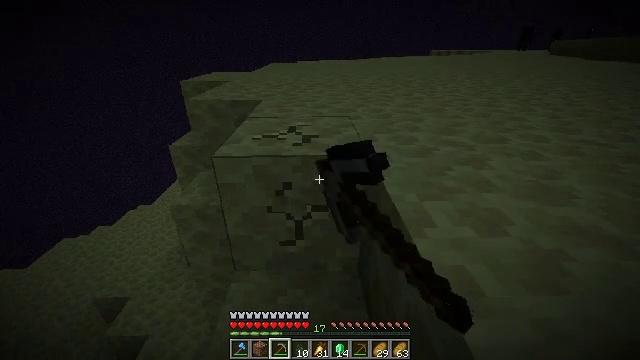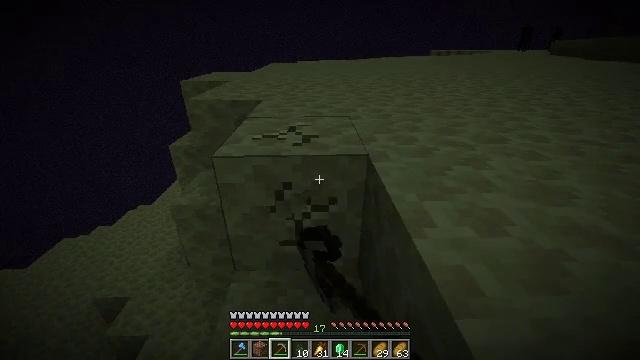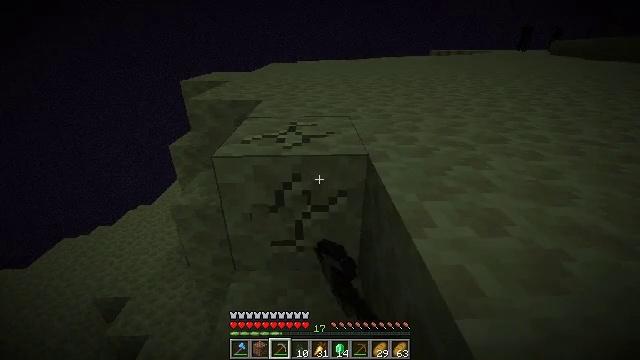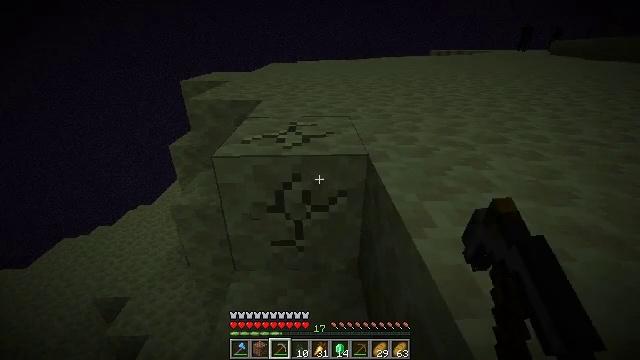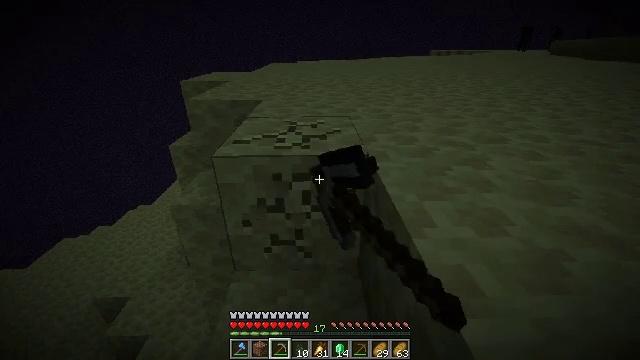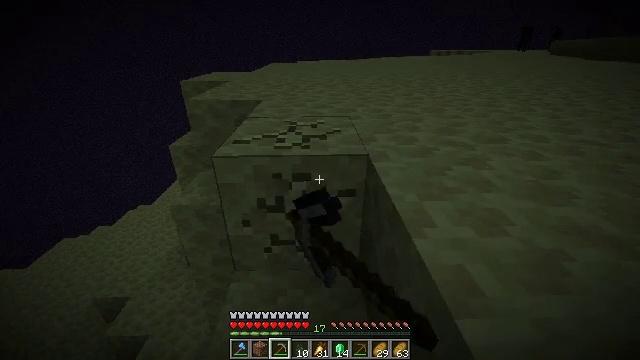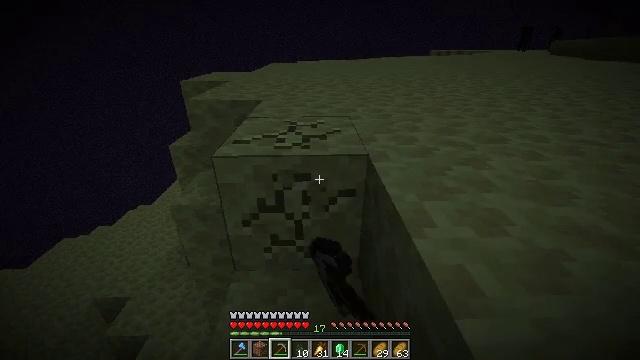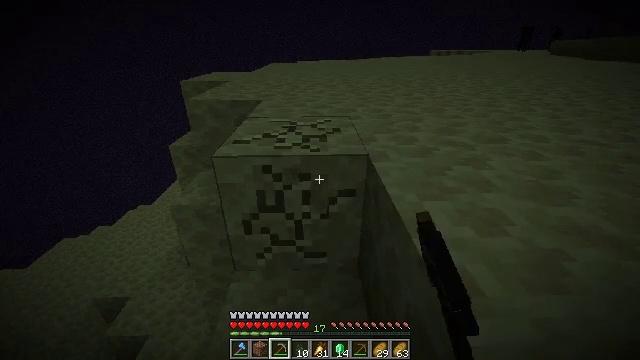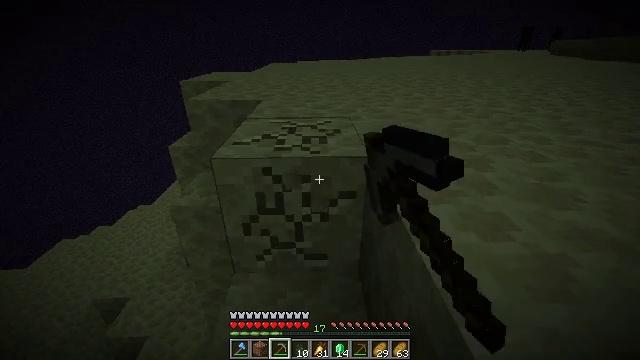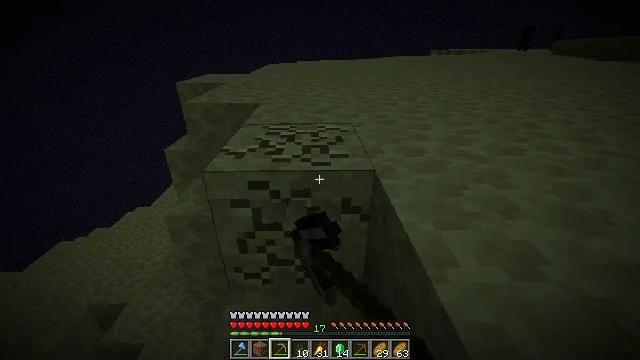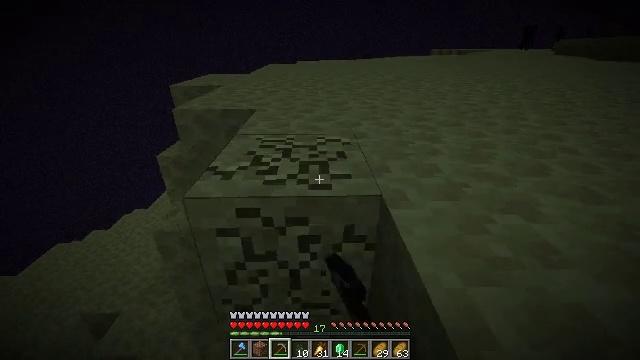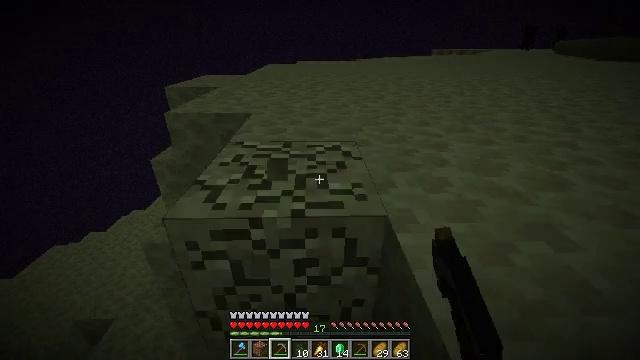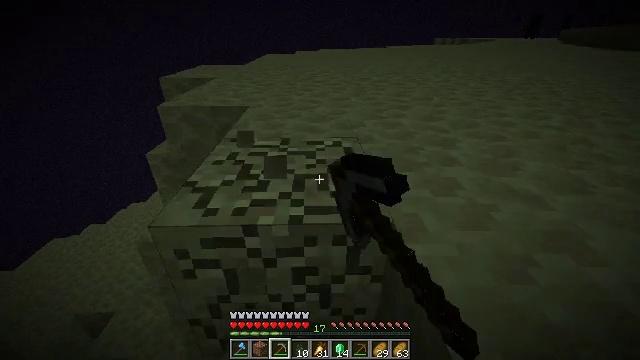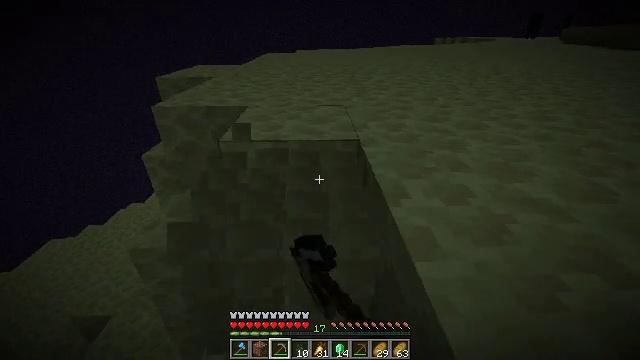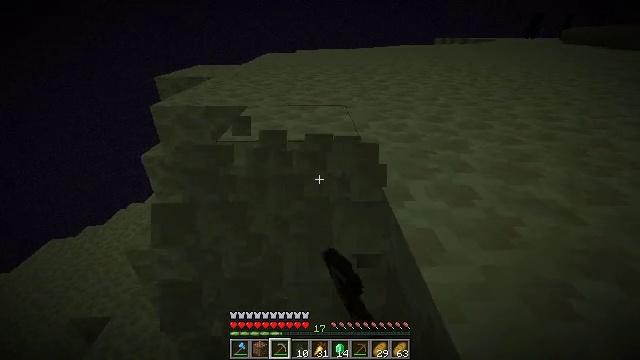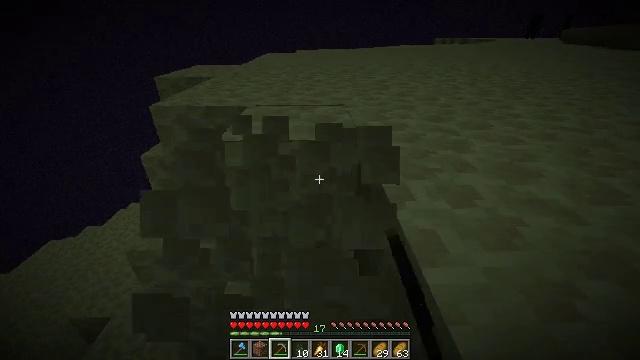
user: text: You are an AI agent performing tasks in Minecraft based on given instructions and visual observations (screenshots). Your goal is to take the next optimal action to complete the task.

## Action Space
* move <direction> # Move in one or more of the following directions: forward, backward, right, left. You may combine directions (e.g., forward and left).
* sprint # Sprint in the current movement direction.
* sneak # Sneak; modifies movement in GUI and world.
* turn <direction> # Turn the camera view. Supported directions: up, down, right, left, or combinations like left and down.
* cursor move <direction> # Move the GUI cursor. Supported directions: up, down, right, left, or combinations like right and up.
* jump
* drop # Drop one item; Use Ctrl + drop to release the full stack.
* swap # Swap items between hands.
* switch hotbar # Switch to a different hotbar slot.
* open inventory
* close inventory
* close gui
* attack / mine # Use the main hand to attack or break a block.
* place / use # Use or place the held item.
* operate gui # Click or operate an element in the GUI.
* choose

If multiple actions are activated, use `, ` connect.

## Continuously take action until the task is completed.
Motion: motion action
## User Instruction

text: Gather end stone from the End.
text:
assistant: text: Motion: attack / mine
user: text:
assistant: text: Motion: attack / mine
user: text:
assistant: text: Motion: attack / mine
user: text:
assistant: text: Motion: attack / mine
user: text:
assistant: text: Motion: attack / mine
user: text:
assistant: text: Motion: attack / mine
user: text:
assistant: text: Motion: attack / mine
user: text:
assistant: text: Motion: move forward, attack / mine
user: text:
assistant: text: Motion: move forward, attack / mine
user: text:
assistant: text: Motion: move forward, attack / mine
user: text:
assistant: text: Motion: move forward, attack / mine
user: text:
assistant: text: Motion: turn down, attack / mine
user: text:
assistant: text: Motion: attack / mine
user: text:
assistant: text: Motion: attack / mine
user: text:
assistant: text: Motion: attack / mine
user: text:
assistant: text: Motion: attack / mine
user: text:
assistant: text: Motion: attack / mine
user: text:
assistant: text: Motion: attack / mine
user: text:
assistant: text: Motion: move forward, attack / mine
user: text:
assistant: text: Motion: move forward, attack / mine
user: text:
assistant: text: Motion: attack / mine
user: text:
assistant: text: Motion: attack / mine
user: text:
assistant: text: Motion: attack / mine
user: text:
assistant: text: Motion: attack / mine
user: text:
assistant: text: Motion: attack / mine
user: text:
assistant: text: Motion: attack / mine
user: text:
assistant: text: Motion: attack / mine
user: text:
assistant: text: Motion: attack / mine
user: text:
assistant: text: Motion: turn left and up, attack / mine
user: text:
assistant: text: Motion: attack / mine